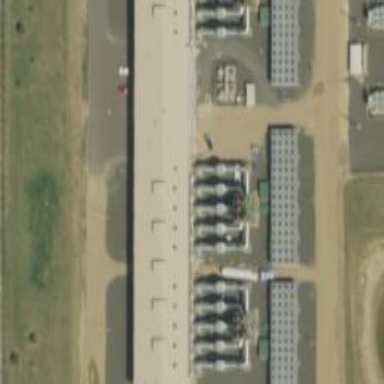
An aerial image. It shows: Gas-powered generator.